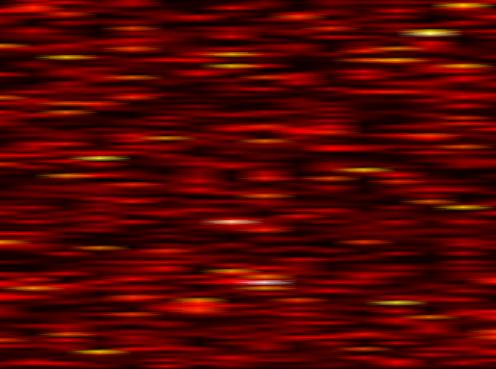
Label: FOFDM